Question: Currently I'm working on a custom importer for Ironpython, which should add an abstraction layer for writing custom importer. The abstraction layer is an IronPython module, which bases on <URL> and the IronPython 'zipimporter' module. The architecture looks like this:

For testing my importer code, I've written a simple test package with modules, which looks like this:
'''
/Math/
__init__.py
/MathImpl/
__init__.py
__Math2__.py
'''
/Math/__init__.py:
'''
print ('Import: /Math/__init__.py')
'''
/Math/MathImpl/__init__.py:
'''
# Sample math package
print ('Begin import /Math/MathImpl/__init__.py')
import Math2
print ('End import /Math/MathImpl/__init__.py: ' + str(Math2.add(1, 2)))
'''
/Math/MathImpl/Math2.py:
'''
# Add two values
def add(x, y):
return x + y
print ('Import Math2.py!')
'''
If i try to import 'MathImpl' like this in a script: 'import Math.MathImpl'
My 'genericimporter' get's called and searchs for some module/package in the 'find_module' method. Which returns an instance of the importer if found, else not:
'''
public object find_module(CodeContext/*!*/ context, string fullname, params object[] args)
{
// Set module
if (fullname.Contains("<module>"))
{
throw new Exception("Why, why does fullname contains <module>?");
}
// Find resolver
foreach (var resolver in Host.Resolver)
{
var res = resolver.GetModuleInformation(fullname);
// If this script could be resolved by some resolver
if (res != ResolvedType.None)
{
this.resolver = resolver;
return this;
}
}
return null;
}
'''
If 'find_module' is called the first time,'fullname' contains 'Math', which is ok, because 'Math' should be imported first. The second time 'find_module' is called, 'Math.MathImpl' should be imported, the problem here is, that 'fullname' has now the value '<module>.MathImpl', instead of 'Math.MathImpl'.
My idea was, that the module name ('__name__') is not set correctly when 'Math' was imported, but i set this in any case when importing the module in 'load_module':
'''
public object load_module(CodeContext/*!*/ context, string fullname)
{
string code = null;
GenericModuleCodeType moduleType;
bool ispackage = false;
string modpath = null;
PythonModule mod;
PythonDictionary dict = null;
// Go through available import types by search-order
foreach (var order in _search_order)
{
string tempCode = this.resolver.GetScriptSource(fullname + order.Key);
if (tempCode != null)
{
moduleType = order.Value;
code = tempCode;
modpath = fullname + order.Key;
Console.WriteLine(" IMPORT: " + modpath);
if ((order.Value & GenericModuleCodeType.Package) == GenericModuleCodeType.Package)
{
ispackage = true;
}
break;
}
}
// of no code was loaded
if (code == null)
{
return null;
}
var scriptCode = context.ModuleContext.Context.CompileSourceCode
(
new SourceUnit(context.LanguageContext, new SourceStringContentProvider(code), modpath, SourceCodeKind.AutoDetect),
new IronPython.Compiler.PythonCompilerOptions() { },
ErrorSink.Default
);
// initialize module
mod = context.ModuleContext.Context.InitializeModule(modpath, context.ModuleContext, scriptCode, ModuleOptions.None);
dict = mod.Get__dict__();
// Set values before execute script
dict.Add("__name__", fullname);
dict.Add("__loader__", this);
dict.Add("__package__", null);
if (ispackage)
{
// Add path
string subname = GetSubName(fullname);
string fullpath = string.Format(fullname.Replace(".", "/"));
List pkgpath = PythonOps.MakeList(fullpath);
dict.Add("__path__", pkgpath);
}
else
{
StringBuilder packageName = new StringBuilder();
string[] packageParts = fullname.Split(new char[] { '/' });
for (int i = 0; i < packageParts.Length - 1; i++)
{
if (i > 0)
{
packageName.Append(".");
}
packageName.Append(packageParts[i]);
}
dict["__package__"] = packageName.ToString();
}
var scope = context.ModuleContext.GlobalScope;
scriptCode.Run(scope);
return mod;
}
'''
I hope some one has an idea, why this happens. A few line which also may cause the problem are:
'''
var scriptCode = context.ModuleContext.Context.CompileSourceCode
(
new SourceUnit(context.LanguageContext, new SourceStringContentProvider(code), modpath, SourceCodeKind.AutoDetect),
new IronPython.Compiler.PythonCompilerOptions() { },
ErrorSink.Default
);
'''
and
'''
mod = context.ModuleContext.Context.InitializeModule(modpath, context.ModuleContext, scriptCode, ModuleOptions.None);
'''
Because i don't know, whether creating a module this way is completly correct.
The problem can be reproduced downloading this project/branch: <URL> and starting 'Sample.ImportResolver'. An exception in 'find_module' will be raised.
Thank you all!
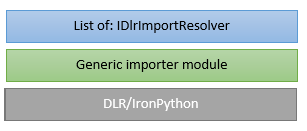
Answer: This problem is solved. 'Modpath' what not allowed to contains '/'. In general only chars were allowed, which also can be in a file-name.
Maybe this is helpful for someone else...